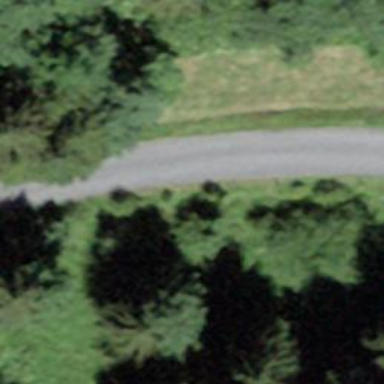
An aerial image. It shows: Unclassified paved road with grade 1 tracktype.